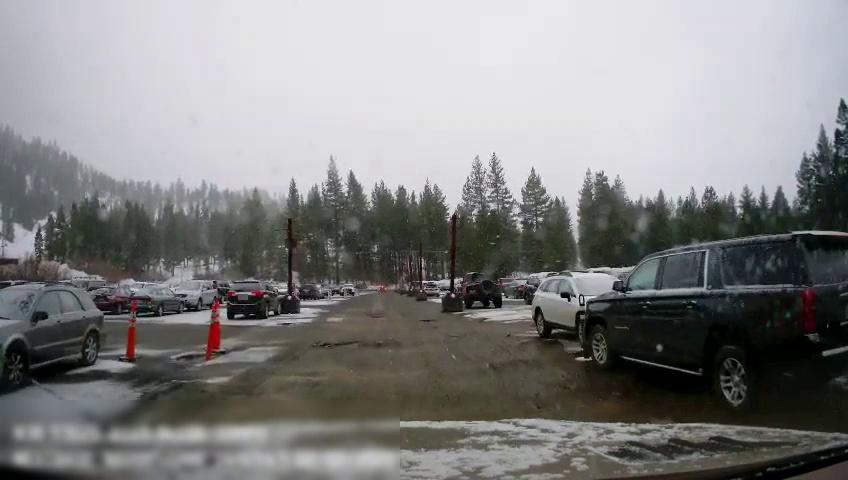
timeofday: Day
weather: Snowy
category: Vehicles | SUV
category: Vehicles | Car
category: Vehicles | Car
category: Vehicles | Car
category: Vehicles | SUV
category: Vehicles | SUV
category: Vehicles | Car
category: Vehicles | SUV
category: Vehicles | SUV
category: Vehicles | SUV
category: Drivable Space